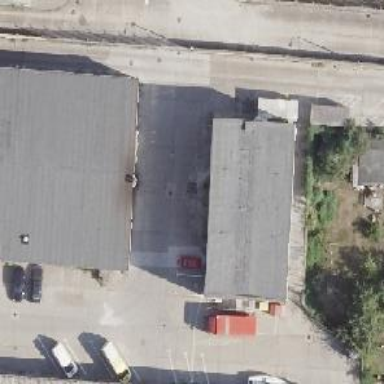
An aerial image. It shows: Car repair shop.